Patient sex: M
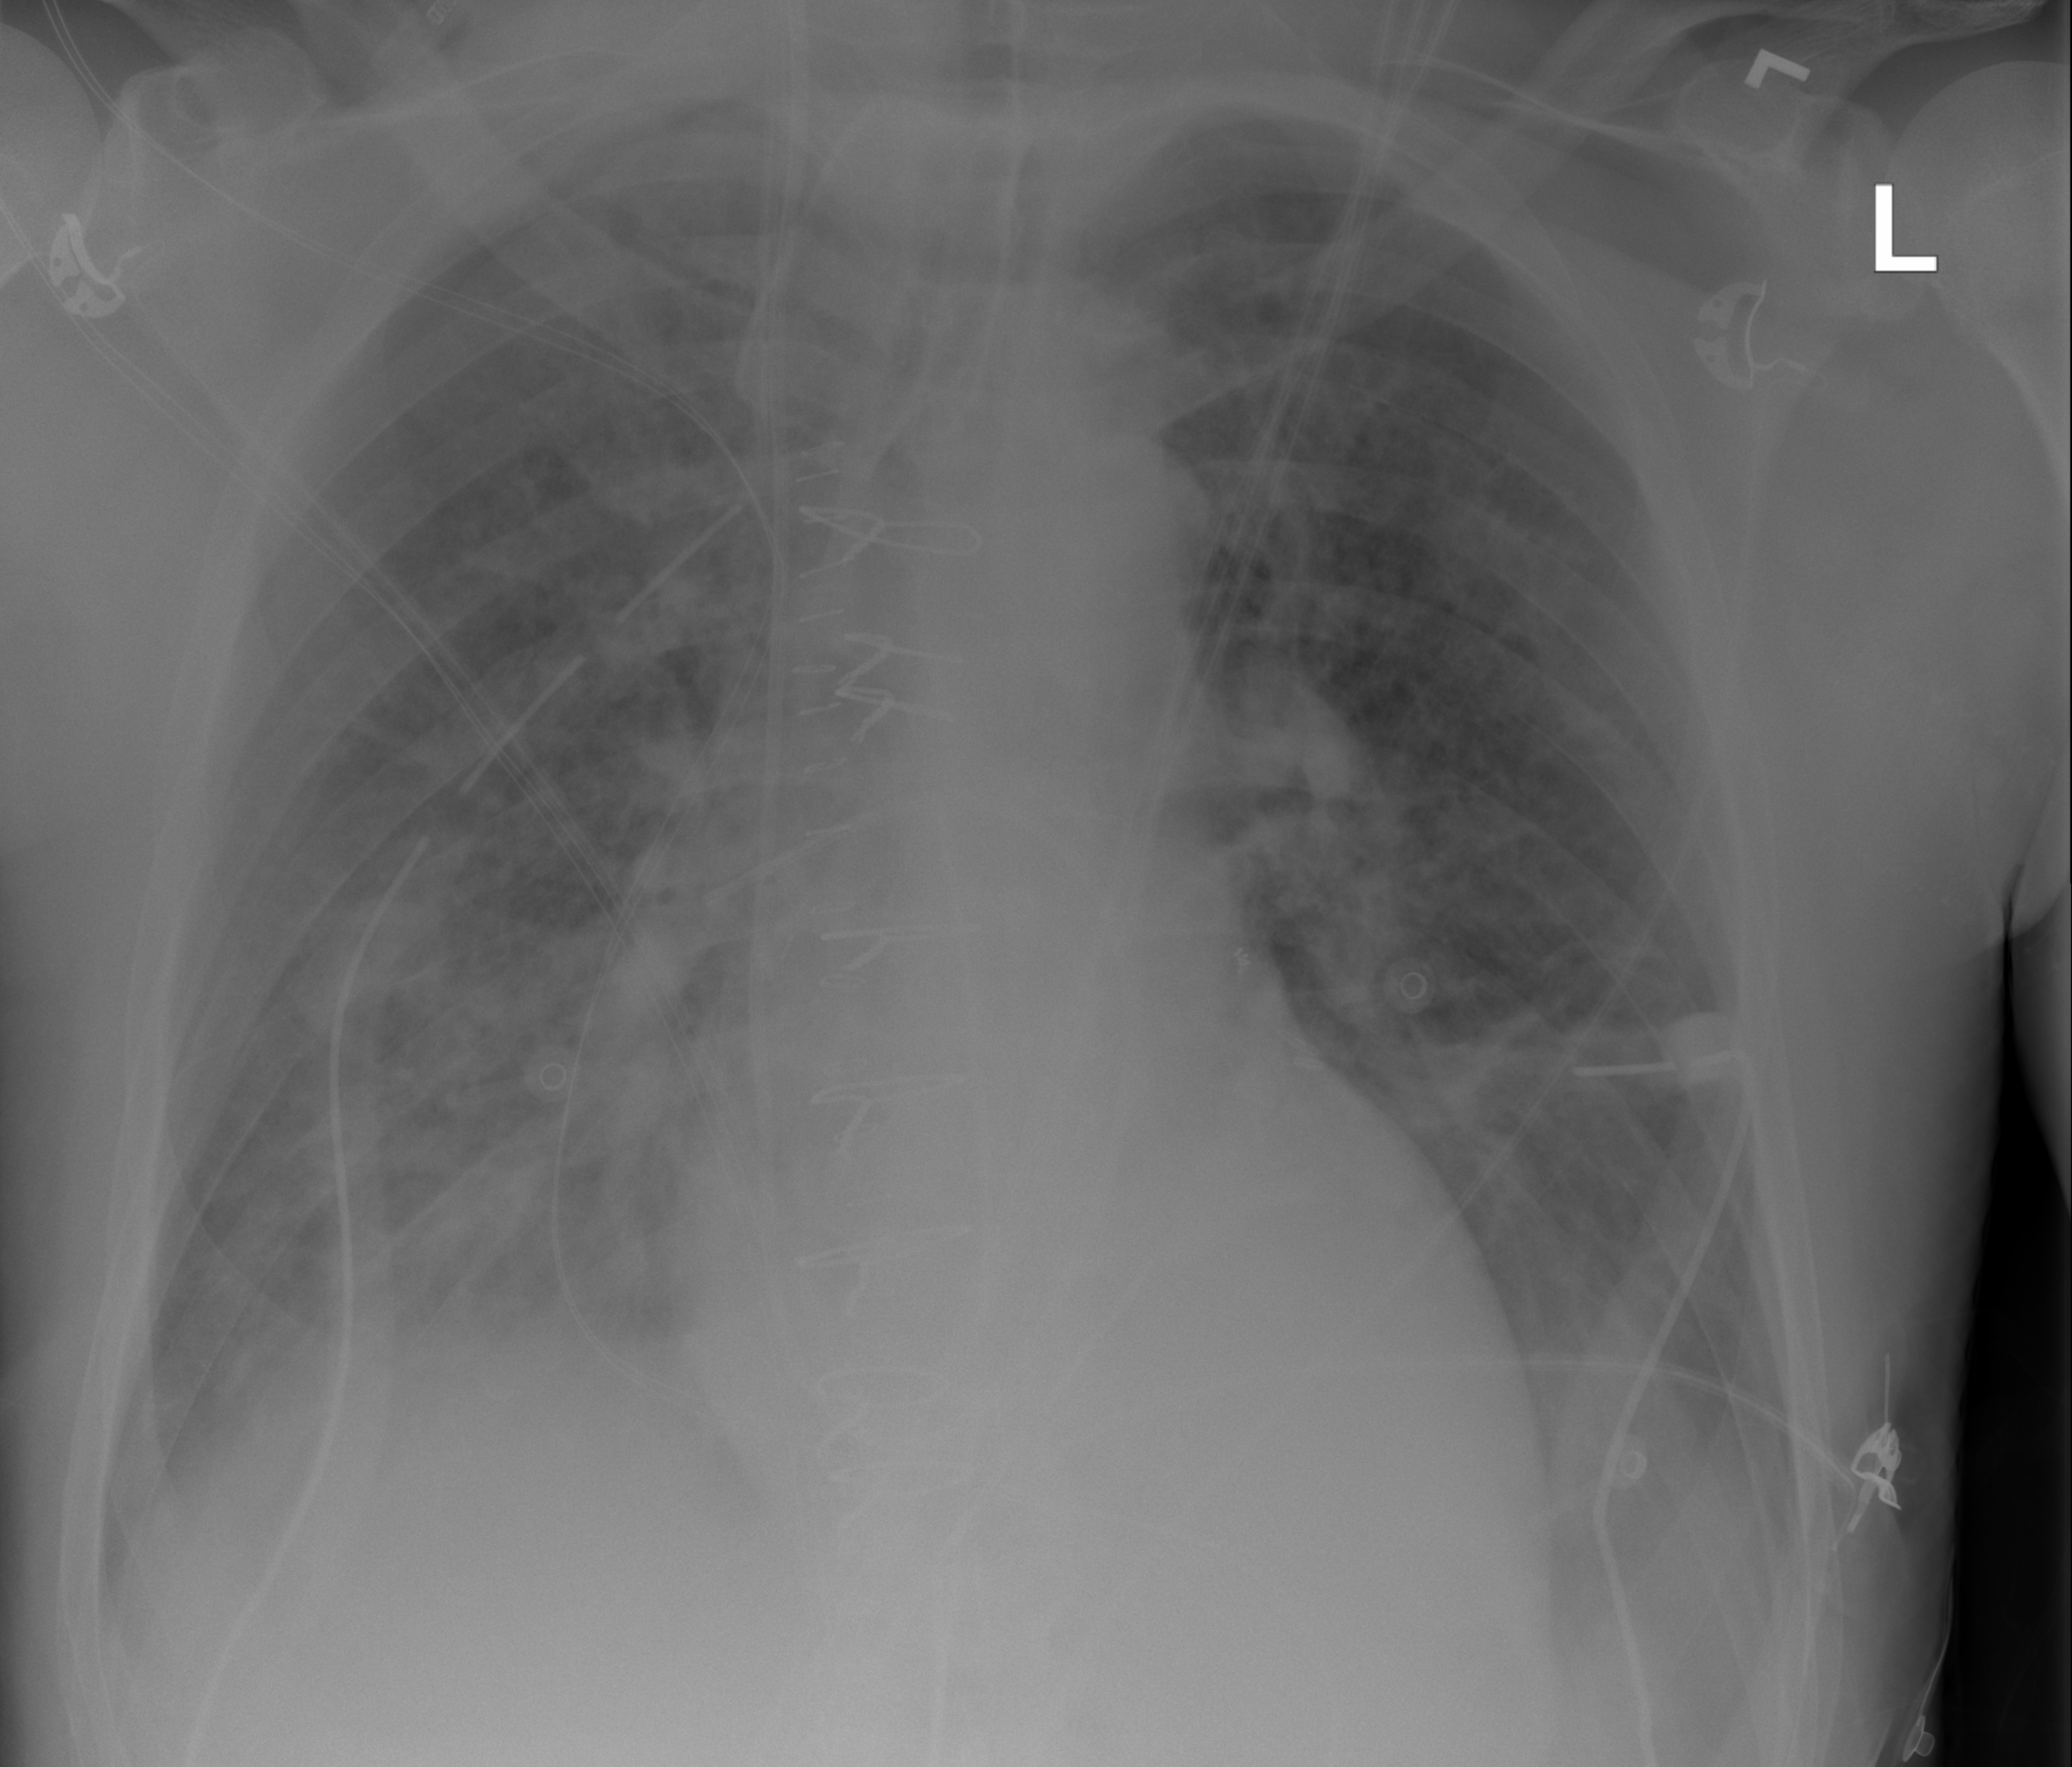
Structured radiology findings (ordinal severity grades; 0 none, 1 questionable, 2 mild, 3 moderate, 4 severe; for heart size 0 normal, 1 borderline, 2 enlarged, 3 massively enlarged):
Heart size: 0
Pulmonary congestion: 1
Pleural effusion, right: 2
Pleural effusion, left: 1
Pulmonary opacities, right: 3
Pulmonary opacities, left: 3
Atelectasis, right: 3
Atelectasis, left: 3